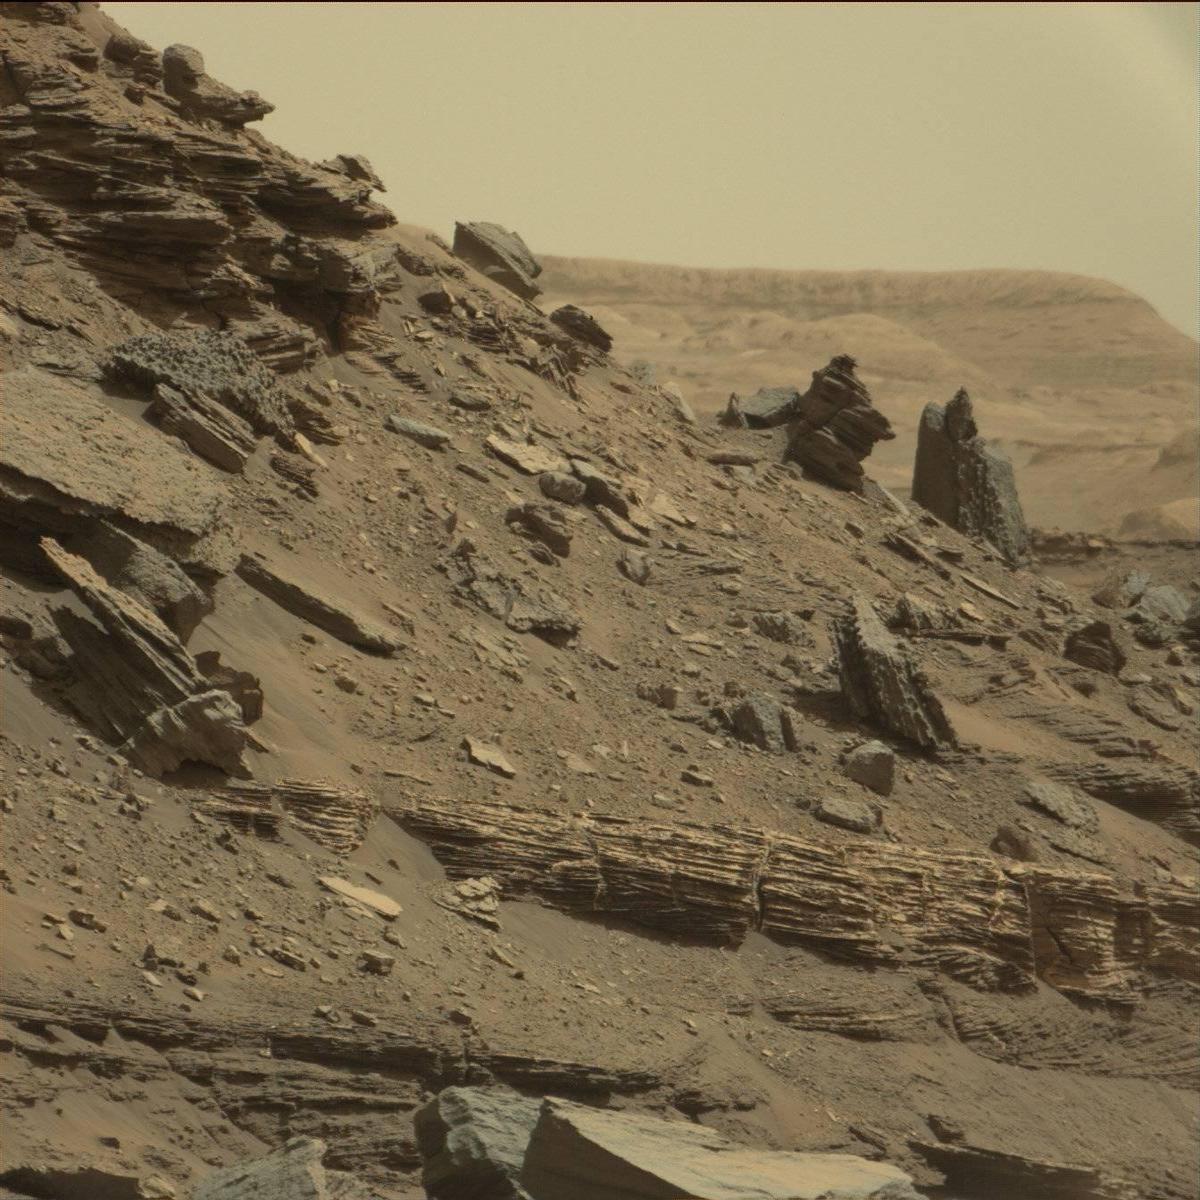
Terrain classes present: Bedrock, Ridge, Rock, Sand / Soil, Sky